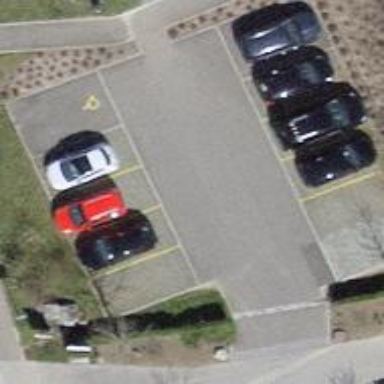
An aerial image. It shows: Bicycle parking area.